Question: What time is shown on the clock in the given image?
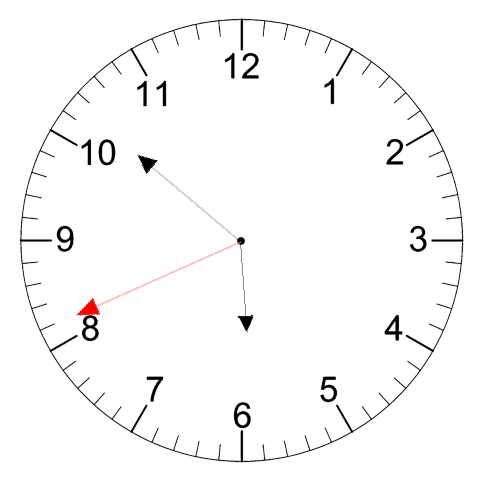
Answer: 05:51:41